Field crop: tomato
Growth stage: 1
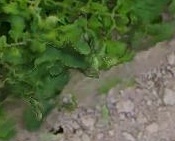
Species: tomato